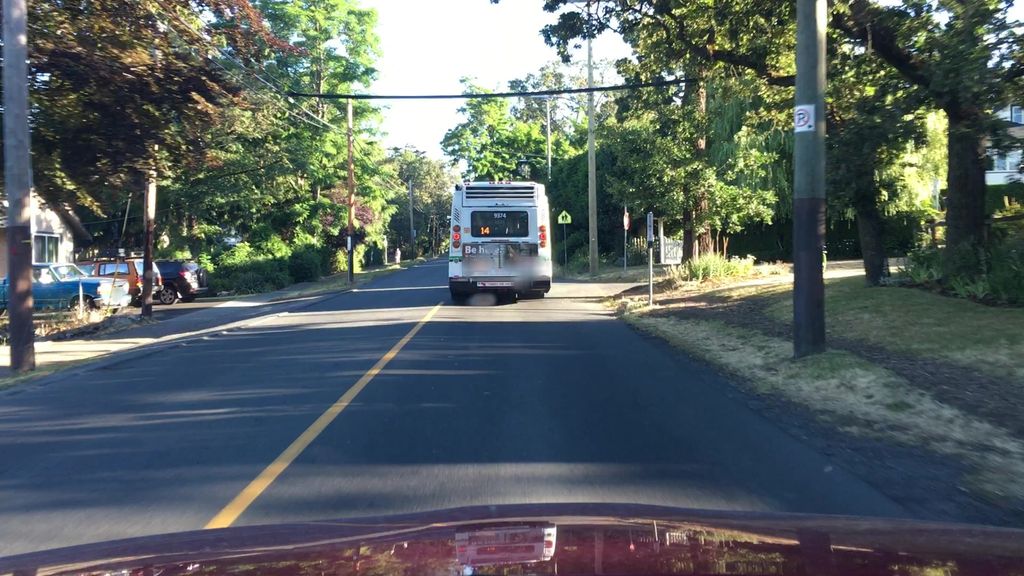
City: victoria